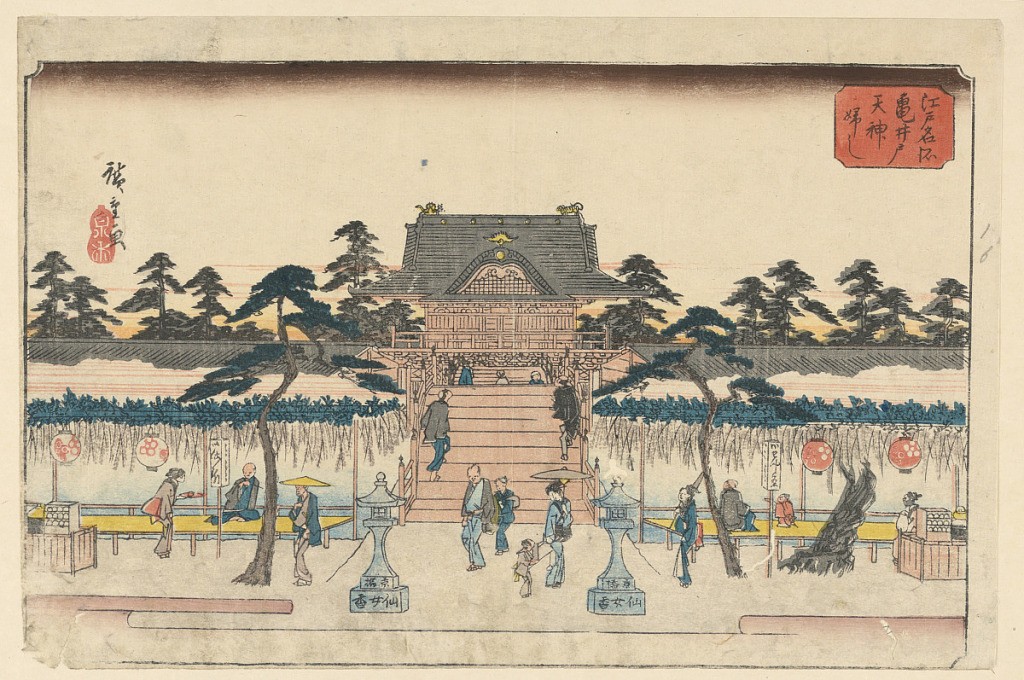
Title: Scene at a Shrine
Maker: Ando Hiroshige, Japanese, 1797–1858
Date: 1797-1858
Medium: Woodblock print in colored ink on paper
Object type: Print
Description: Visitors head towards a shrine which is placed betwixt fields of wisteria. Men and children sitting are encountering a woman who is hawking goods or attempting to seduce him into the pleasure district. Half a dozen other characters are shown innocently walking in and out of the entrance.